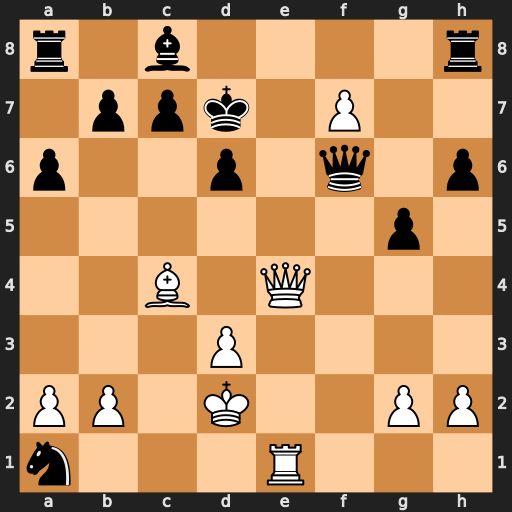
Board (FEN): r1b4r/1ppk1P2/p2p1q1p/6p1/2B1Q3/3P4/PP1K2PP/n3R3
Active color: w
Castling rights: -
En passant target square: -
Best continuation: Qe8+ Rxe8 fxe8=Q#